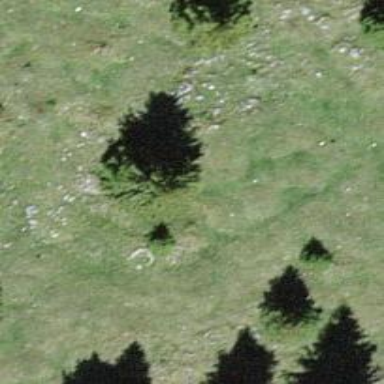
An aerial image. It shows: Needle-leaved tree in nature.